Interaction volume radius: 10 \u00c5
Interaction volume height: 10 \u00c5
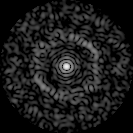
Disorder parameter: 0.8439